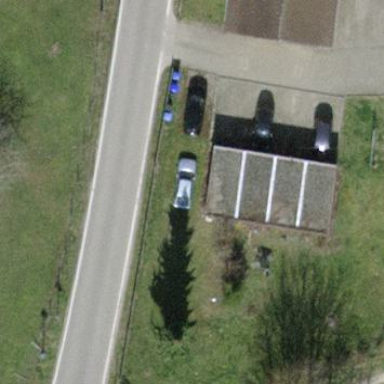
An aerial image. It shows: Garage building.